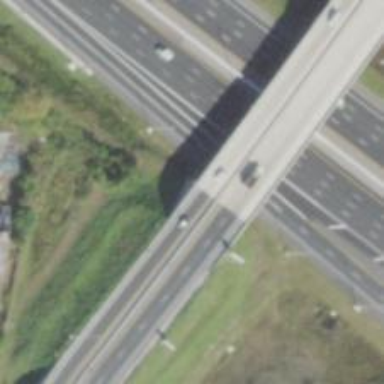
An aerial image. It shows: Bridge over motorway_link.